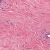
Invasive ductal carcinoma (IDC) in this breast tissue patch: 0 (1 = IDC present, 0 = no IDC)